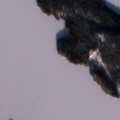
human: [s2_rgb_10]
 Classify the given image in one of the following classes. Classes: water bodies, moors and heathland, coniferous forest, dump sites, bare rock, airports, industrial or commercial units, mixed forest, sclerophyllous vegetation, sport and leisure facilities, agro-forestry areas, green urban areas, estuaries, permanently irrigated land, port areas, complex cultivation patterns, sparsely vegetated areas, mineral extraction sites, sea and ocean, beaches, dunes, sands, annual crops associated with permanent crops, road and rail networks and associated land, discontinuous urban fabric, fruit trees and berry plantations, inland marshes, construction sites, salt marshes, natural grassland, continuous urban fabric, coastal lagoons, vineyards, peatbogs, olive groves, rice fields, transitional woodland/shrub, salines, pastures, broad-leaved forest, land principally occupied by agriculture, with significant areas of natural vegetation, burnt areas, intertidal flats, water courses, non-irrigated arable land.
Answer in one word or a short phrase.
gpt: coniferous forest, water bodies